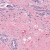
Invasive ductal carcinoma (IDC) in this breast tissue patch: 1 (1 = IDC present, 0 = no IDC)